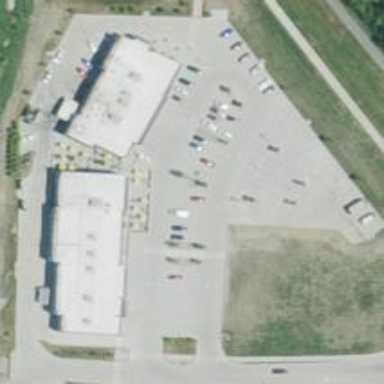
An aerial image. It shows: Retail area.